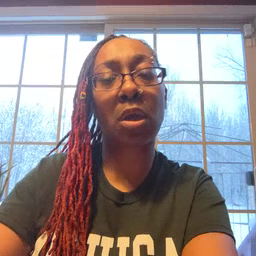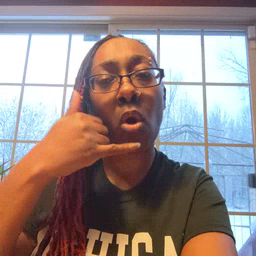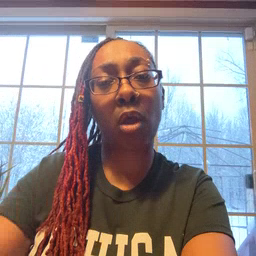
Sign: callonphone